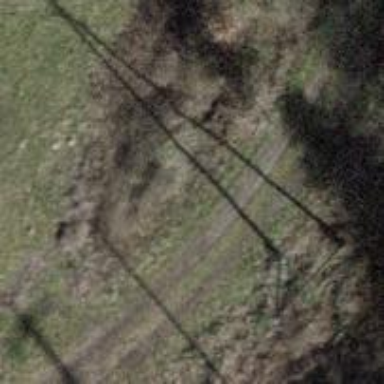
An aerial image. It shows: Power pole.